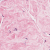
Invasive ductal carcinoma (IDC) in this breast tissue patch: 0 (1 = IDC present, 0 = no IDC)